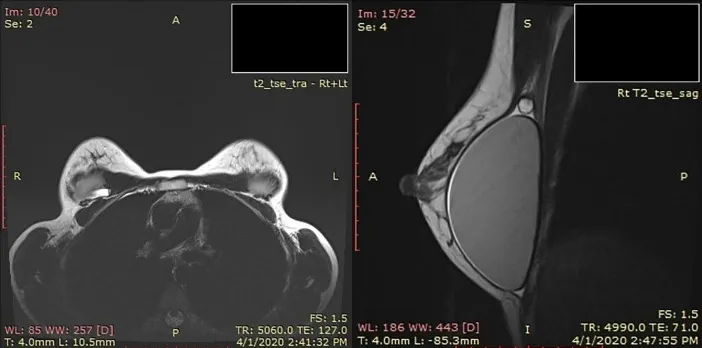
Magnetic Resonance Imaging (MRI) of the breasts. Right breast - T2 sagittal: On the upper side of the silicone implant, a round foreign object, 1 cm in diameter.
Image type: radiology (mri)